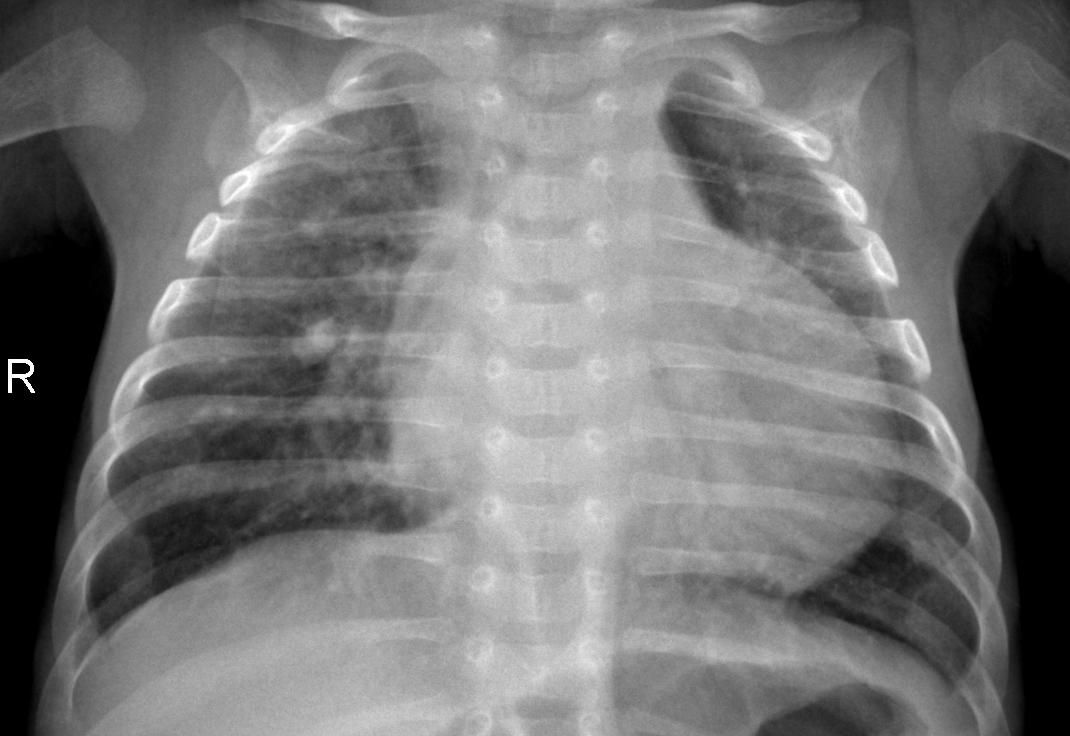
Diagnosis: PNEUMONIA